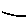
Label: line